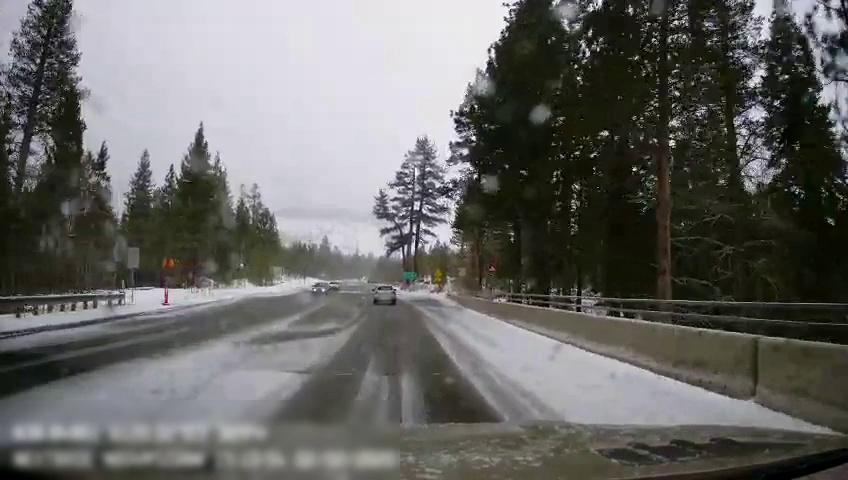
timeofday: Day
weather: Snowy
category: Drivable Space
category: Vehicles | SUV
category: Vehicles | Car
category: Vehicles | SUV
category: Lanes | Alternate Lane
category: Traffic | Signs
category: Traffic | Signs
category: Traffic | Signs